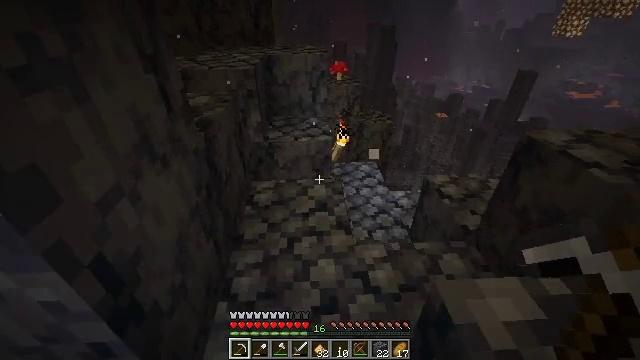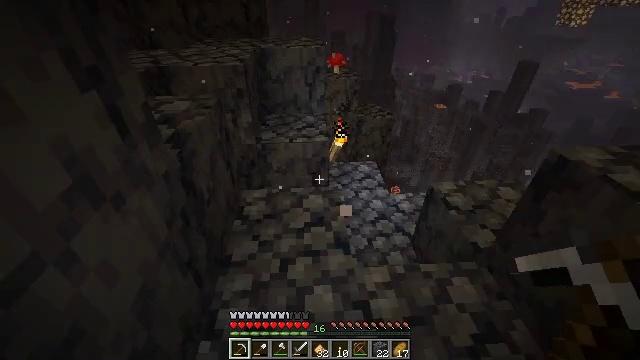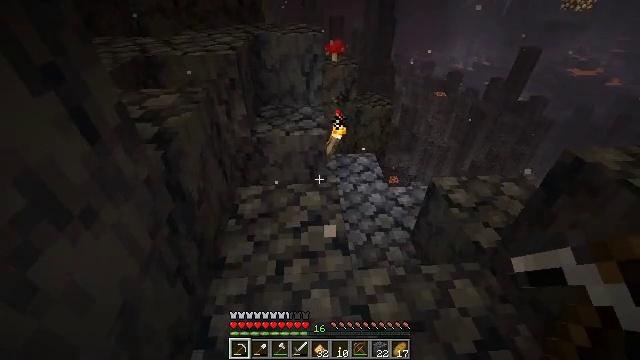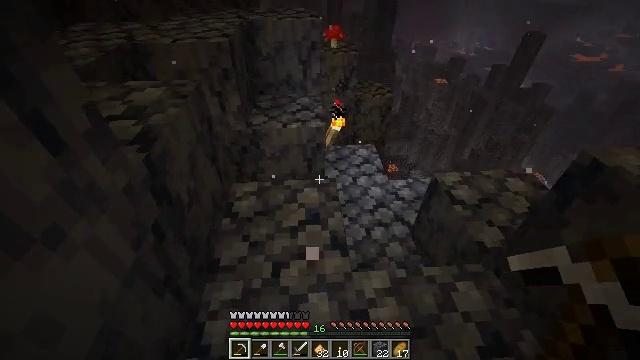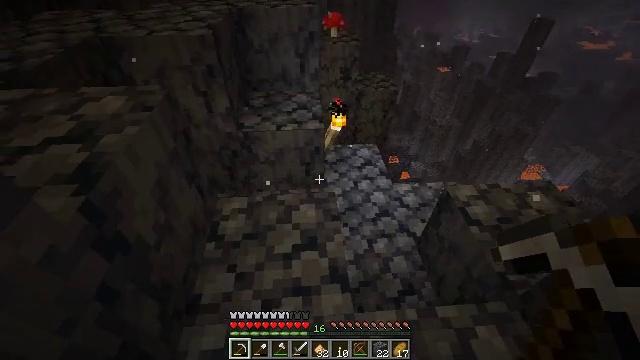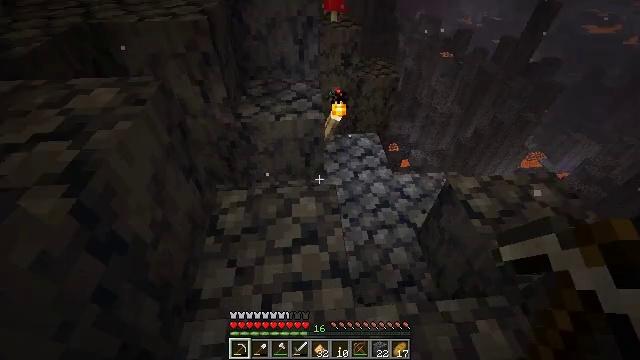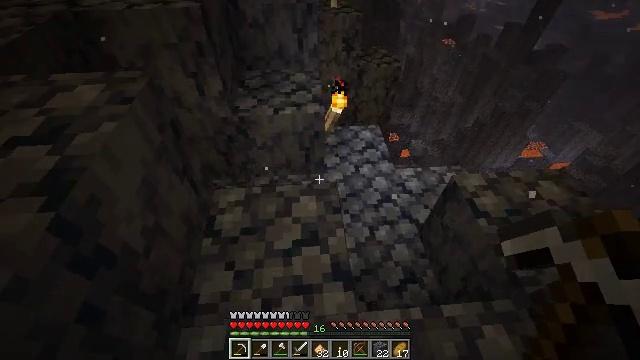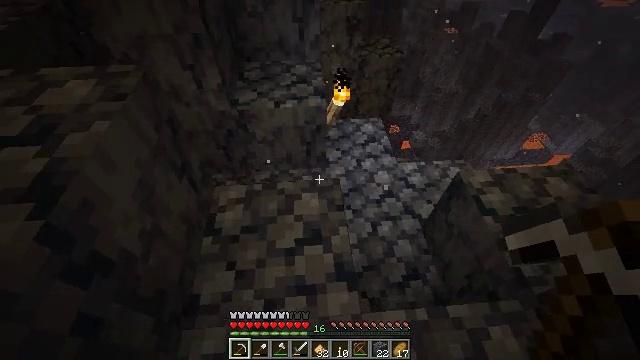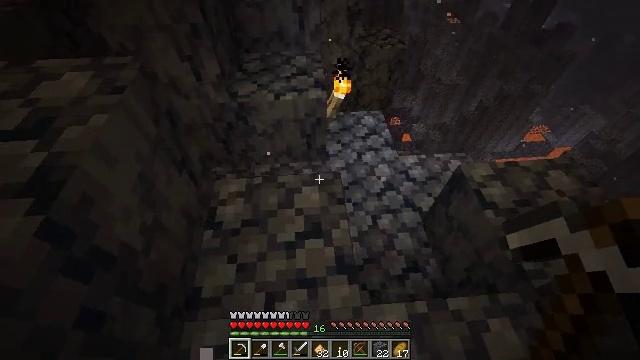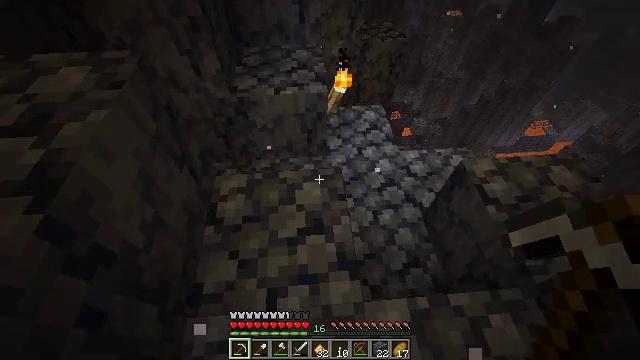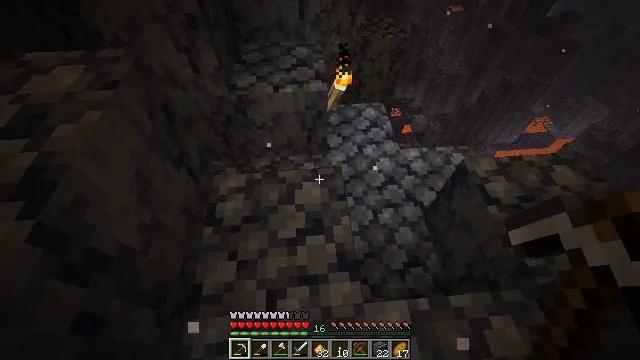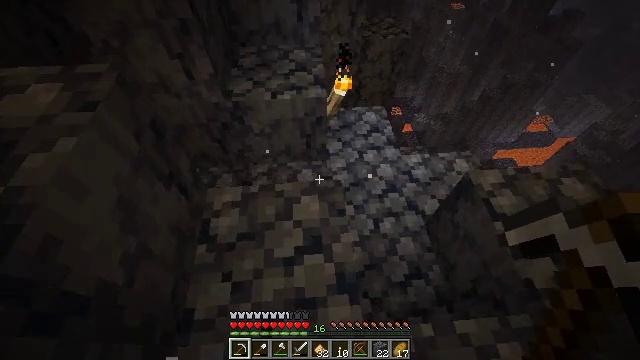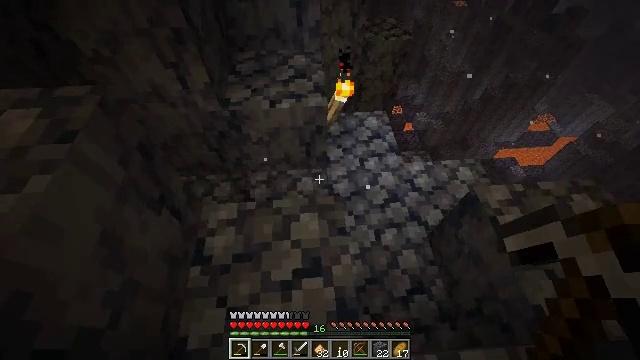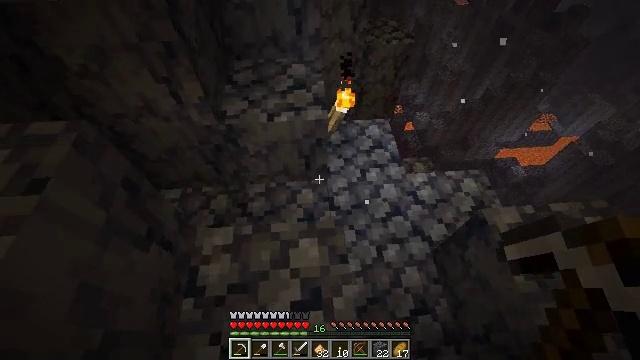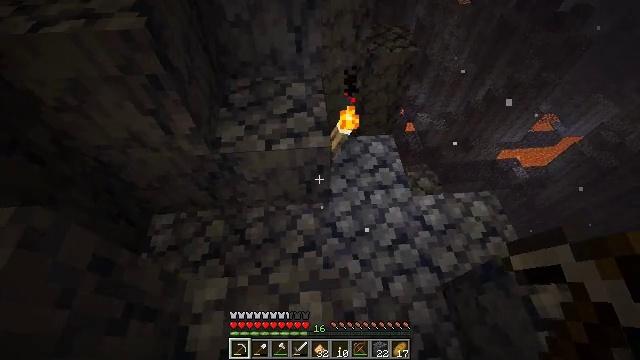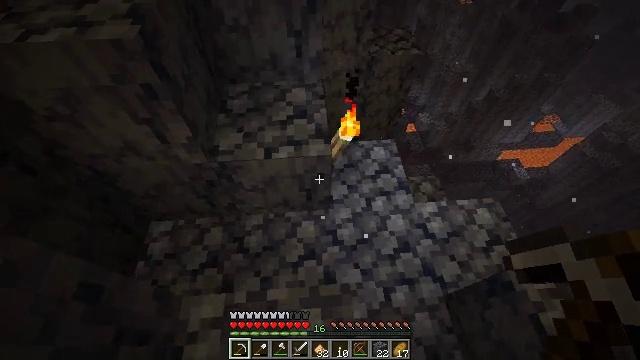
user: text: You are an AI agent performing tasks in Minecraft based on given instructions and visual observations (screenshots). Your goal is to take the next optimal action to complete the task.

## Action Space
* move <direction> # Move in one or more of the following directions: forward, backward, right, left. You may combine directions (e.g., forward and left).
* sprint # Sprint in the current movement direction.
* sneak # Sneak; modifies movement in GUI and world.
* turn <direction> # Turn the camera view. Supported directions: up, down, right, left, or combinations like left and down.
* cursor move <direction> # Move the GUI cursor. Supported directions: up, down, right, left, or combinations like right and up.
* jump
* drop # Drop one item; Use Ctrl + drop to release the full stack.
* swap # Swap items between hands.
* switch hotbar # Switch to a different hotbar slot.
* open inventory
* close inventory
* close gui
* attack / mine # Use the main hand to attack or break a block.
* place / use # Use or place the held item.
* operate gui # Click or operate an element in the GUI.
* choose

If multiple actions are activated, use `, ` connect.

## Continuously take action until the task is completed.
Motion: motion action
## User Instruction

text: Obtain basalt from the terrain.
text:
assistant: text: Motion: move forward, turn down
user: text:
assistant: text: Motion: move forward, turn down
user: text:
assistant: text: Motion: move forward, turn down
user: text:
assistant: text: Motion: move forward, turn down
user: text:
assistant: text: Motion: turn down
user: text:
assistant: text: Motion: turn down
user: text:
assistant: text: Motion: turn down
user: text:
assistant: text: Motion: turn down
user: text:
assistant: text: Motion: turn down
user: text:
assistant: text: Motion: move forward
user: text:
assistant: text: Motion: move forward
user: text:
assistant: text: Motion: move forward
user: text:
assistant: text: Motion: move forward
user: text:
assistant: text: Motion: move forward
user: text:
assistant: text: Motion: no_op
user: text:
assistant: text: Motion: no_op
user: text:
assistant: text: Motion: no_op
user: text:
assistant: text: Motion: no_op
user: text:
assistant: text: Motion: no_op
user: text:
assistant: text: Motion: turn left
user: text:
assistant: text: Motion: turn left and up
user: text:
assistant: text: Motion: turn left and up
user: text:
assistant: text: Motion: turn left and up
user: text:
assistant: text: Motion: turn left and up
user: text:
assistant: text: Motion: turn left and up
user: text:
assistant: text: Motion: turn left and up
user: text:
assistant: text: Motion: no_op
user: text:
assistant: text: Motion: no_op
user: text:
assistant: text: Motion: no_op
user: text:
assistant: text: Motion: turn left